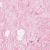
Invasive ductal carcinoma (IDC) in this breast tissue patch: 0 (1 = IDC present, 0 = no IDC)